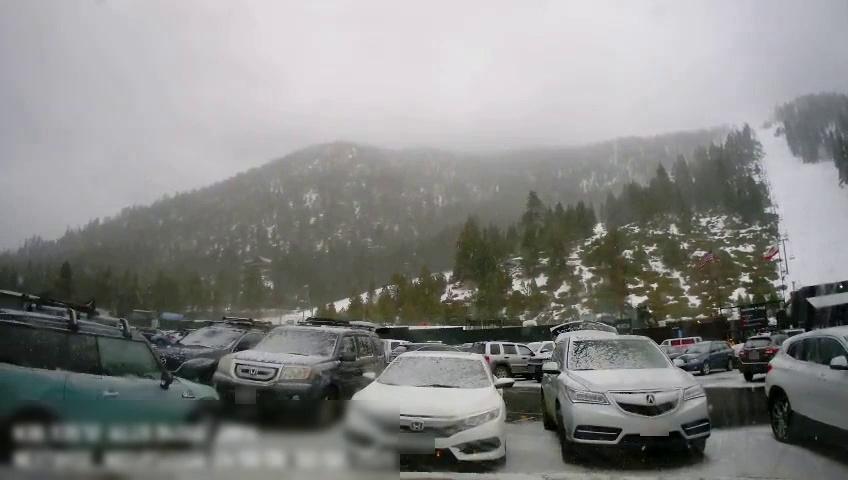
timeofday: Day
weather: Snowy
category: Vehicles | SUV
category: Vehicles | Truck
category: Vehicles | SUV
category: Vehicles | Car
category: Vehicles | SUV
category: Vehicles | SUV
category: Vehicles | SUV
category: Vehicles | SUV
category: Vehicles | Truck
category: Vehicles | SUV
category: Vehicles | SUV
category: Vehicles | Car
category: Vehicles | Car
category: Vehicles | SUV
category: Drivable Space